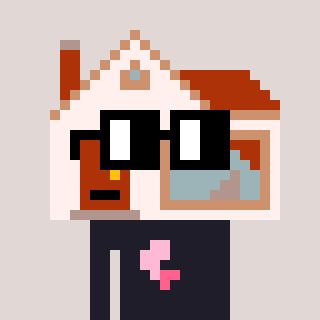
a pixel art character with square black glasses, a house-shaped head and a grayscale-colored body on a warm background